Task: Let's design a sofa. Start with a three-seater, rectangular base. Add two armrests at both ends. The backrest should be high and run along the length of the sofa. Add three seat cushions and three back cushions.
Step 429:
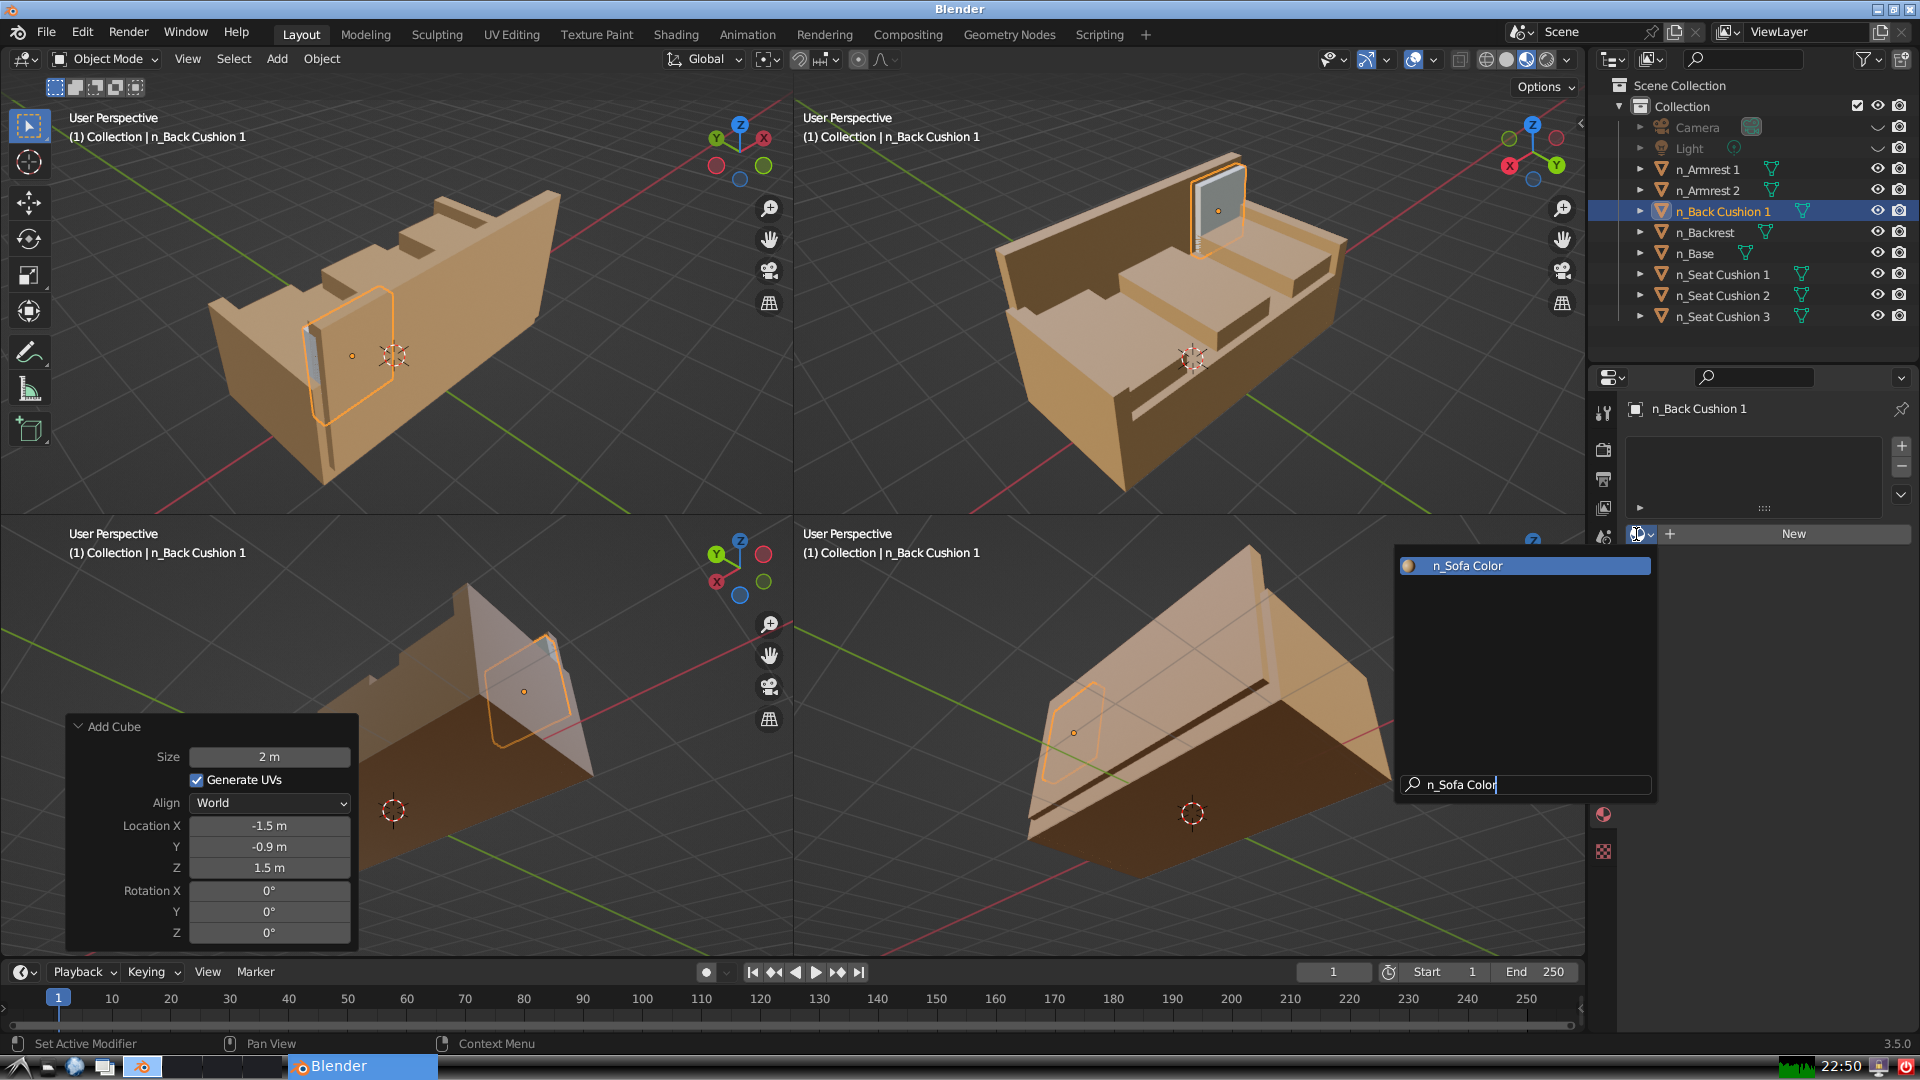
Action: {"key_press": ['Return']}